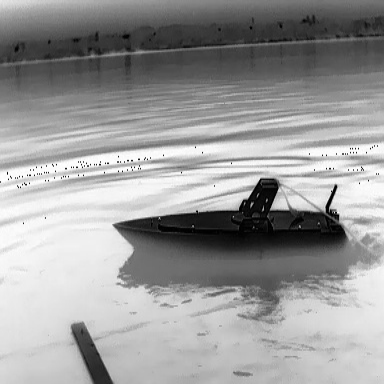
There is a canoe in the infrared image.